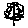
Label: tree